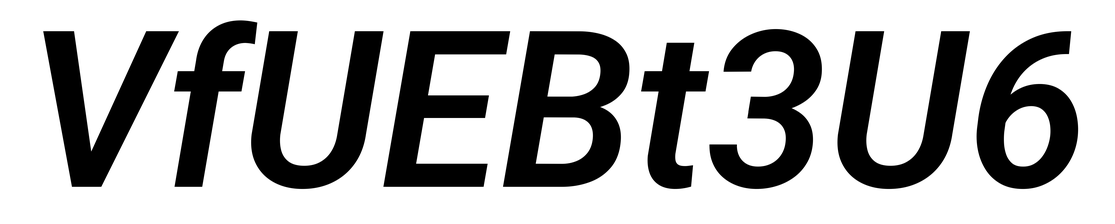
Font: Roboto-Italic_SemiBold_Italic